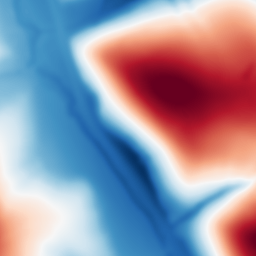
Category: multiscale
Decomposition family: dog
Decomposition parameters: sigma_low: 3
sigma_high: 100
Upsampling method: cubic_mitchell
Upsampling parameters: scale: 2
Upsampling scale: 2